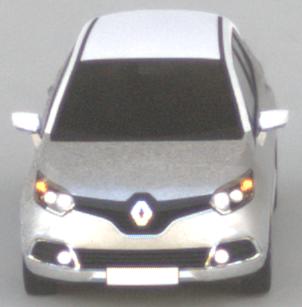
Make: Renault
Model: Captur ENERGY TCe 90
Detailed model: Captur (I)
Model produced from: 2013/06
Model produced until: 2015/05
Doors: 5
Color: white
Road condition: dry road
Daytime: morning or afternoon
Contrast: medium contrast